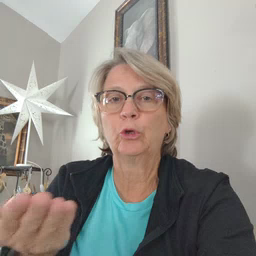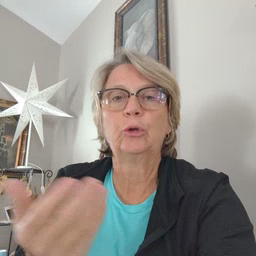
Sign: book